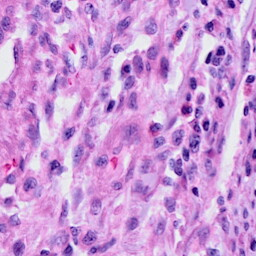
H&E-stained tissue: Cervix